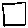
Label: square